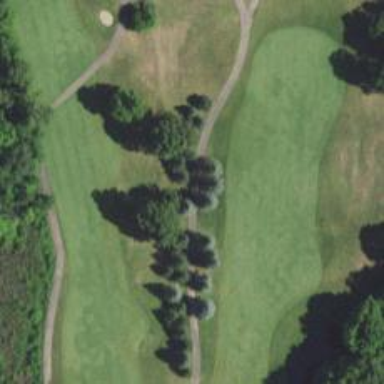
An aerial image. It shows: Service road used as golf cart path.